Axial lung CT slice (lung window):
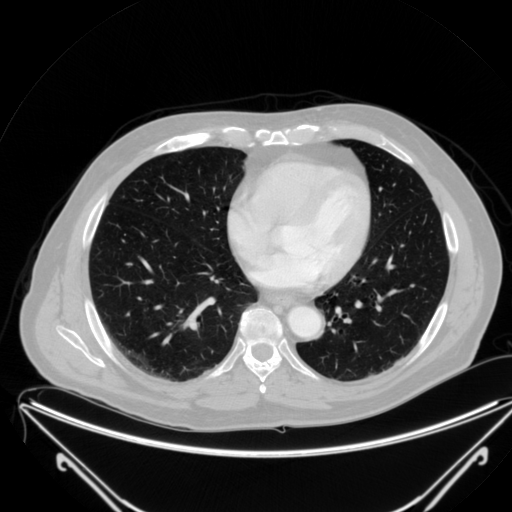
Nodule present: no